Question: # Preface
This question is different from <URL>
# Background
I am trying to find the formal name for this folder icon(<URL> that appears next to what seems to be helper libraries.
I have looked in the following documentation:
1. The IntelliJ Icon Reference
2. Under Android Studio > Preferences > Editor > File Types (on Mac)
3. Looking at the balloon for the folder when waving the mouse over it:
None of these mention what the folder icon means or if they do they are not specific enough.
# Question
What is the name for (? Please provide documentation in your answer.
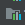
Answer: This 'Library folder' icon denotes the <URL>